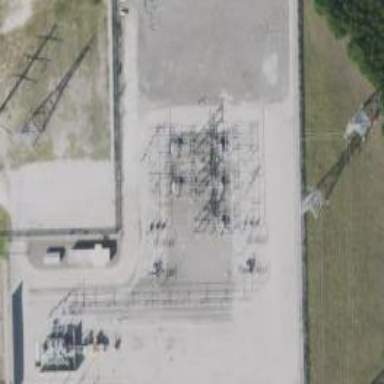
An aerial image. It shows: Switch for power supply.